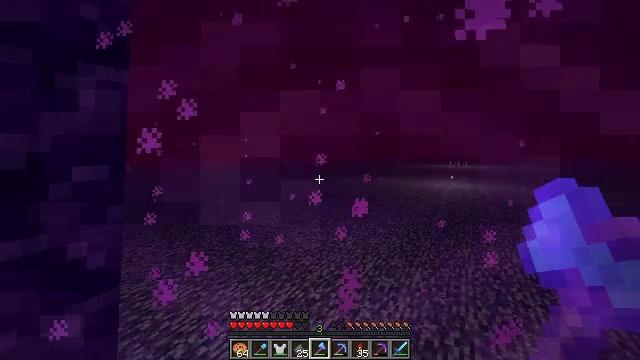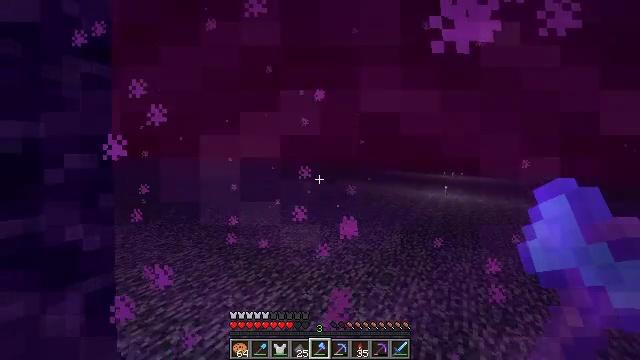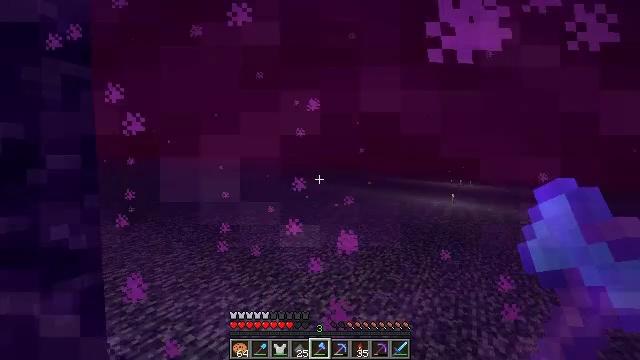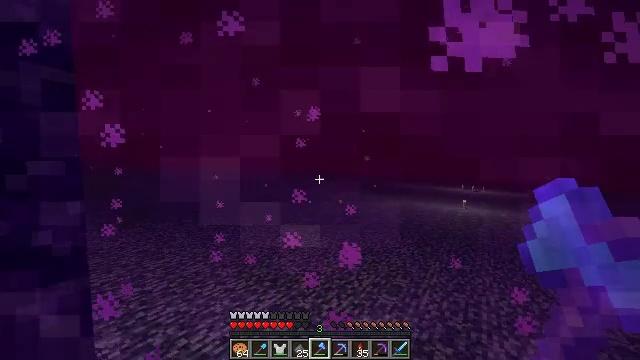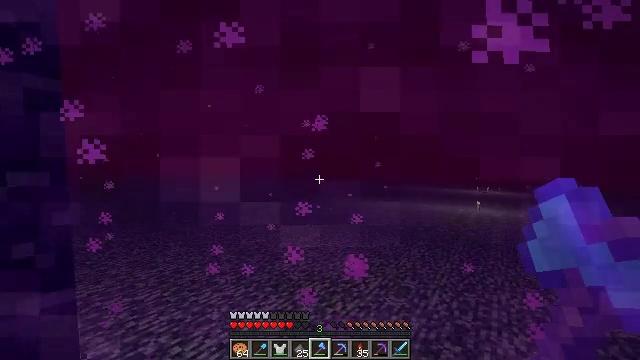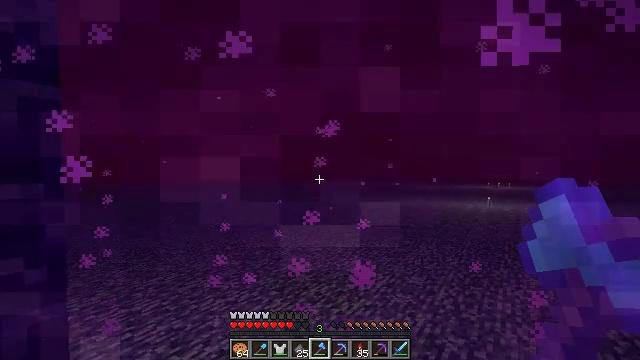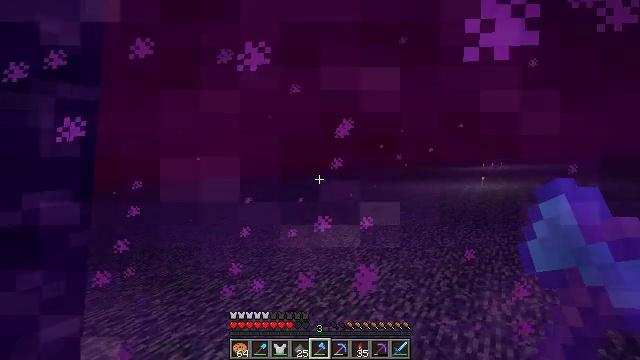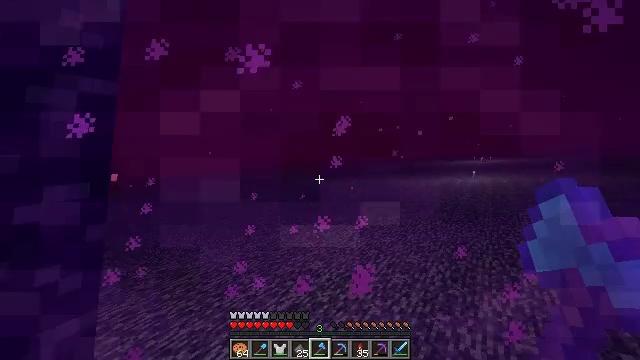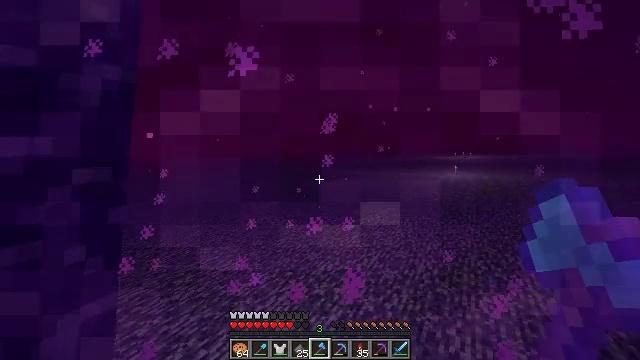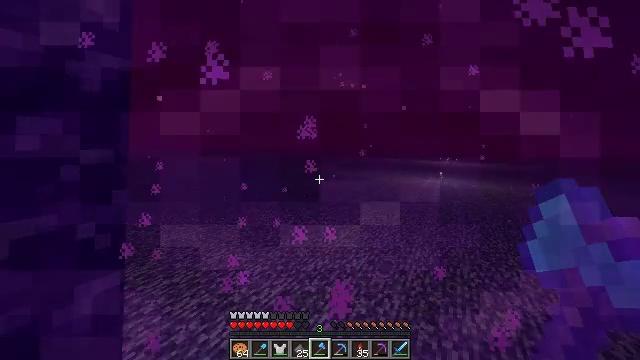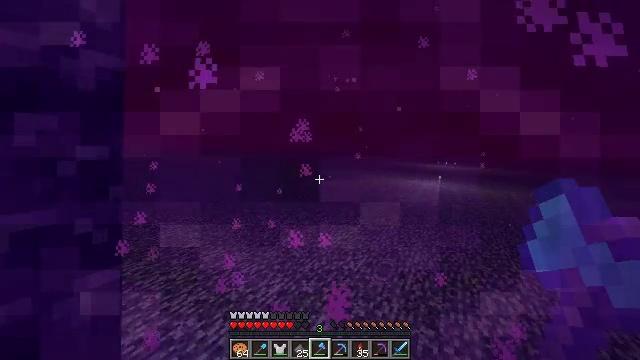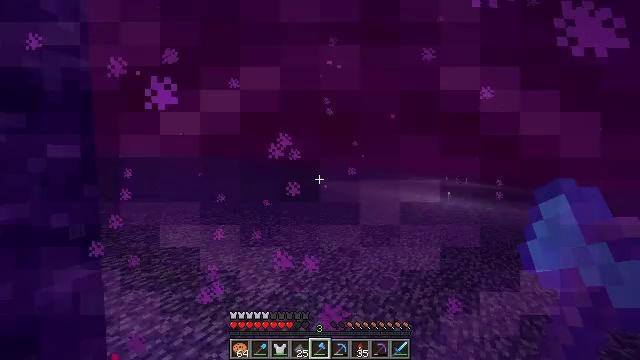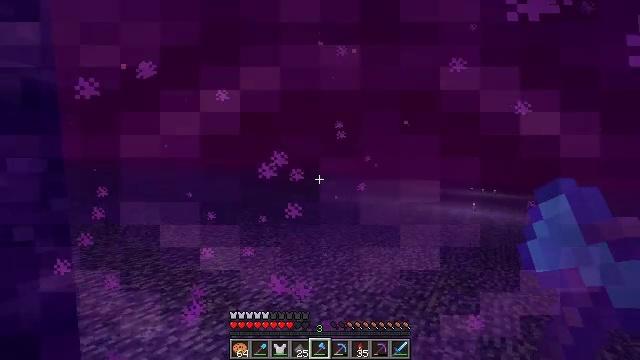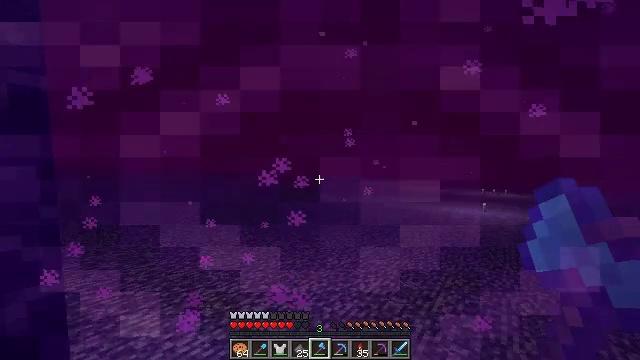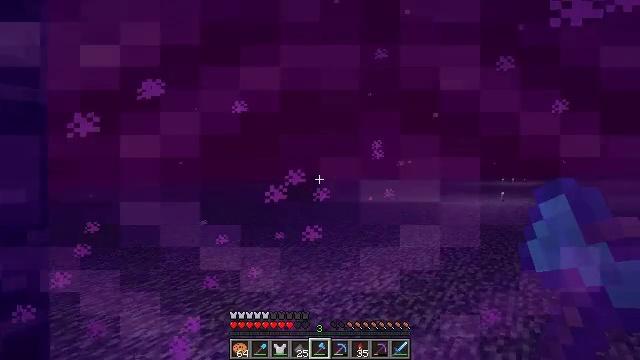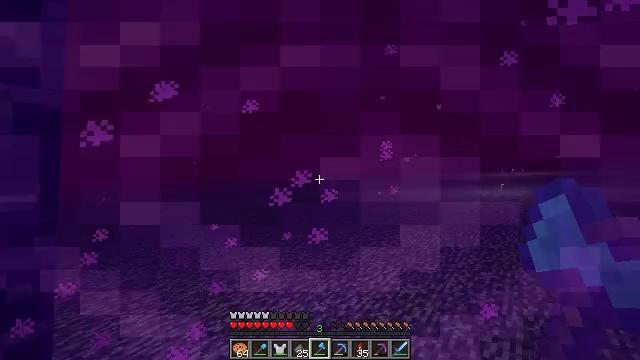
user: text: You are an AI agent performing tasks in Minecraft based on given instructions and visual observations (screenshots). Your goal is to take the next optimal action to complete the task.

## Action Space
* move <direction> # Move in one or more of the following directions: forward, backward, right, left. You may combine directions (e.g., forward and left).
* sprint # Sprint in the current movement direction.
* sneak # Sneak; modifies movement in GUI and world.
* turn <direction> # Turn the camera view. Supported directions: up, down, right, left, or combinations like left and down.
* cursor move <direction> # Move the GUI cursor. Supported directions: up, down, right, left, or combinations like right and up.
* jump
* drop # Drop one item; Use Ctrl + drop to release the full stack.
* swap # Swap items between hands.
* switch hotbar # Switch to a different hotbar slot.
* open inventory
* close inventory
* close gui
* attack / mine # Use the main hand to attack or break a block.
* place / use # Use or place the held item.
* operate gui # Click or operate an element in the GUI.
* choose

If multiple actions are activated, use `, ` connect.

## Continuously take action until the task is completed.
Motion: motion action
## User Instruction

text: Open a crafting table and create a golden carrot with gold nuggets and a carrot.
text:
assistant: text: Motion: no_op
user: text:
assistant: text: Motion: no_op
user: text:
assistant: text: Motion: no_op
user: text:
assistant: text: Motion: no_op
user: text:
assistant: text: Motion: no_op
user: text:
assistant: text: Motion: no_op
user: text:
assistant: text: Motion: no_op
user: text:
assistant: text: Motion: no_op
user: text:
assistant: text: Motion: no_op
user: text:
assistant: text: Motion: no_op
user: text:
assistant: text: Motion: no_op
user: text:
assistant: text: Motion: no_op
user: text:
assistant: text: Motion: no_op
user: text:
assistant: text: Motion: no_op
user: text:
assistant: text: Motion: no_op
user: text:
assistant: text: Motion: no_op
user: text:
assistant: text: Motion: no_op
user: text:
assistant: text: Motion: no_op
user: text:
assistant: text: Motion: no_op
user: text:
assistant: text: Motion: no_op
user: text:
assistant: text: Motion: no_op
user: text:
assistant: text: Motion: no_op
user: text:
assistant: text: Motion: no_op
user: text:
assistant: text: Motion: no_op
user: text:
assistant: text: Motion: no_op
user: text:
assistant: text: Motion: no_op
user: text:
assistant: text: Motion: no_op
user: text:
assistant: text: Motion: no_op
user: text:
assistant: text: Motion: no_op
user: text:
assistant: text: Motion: no_op